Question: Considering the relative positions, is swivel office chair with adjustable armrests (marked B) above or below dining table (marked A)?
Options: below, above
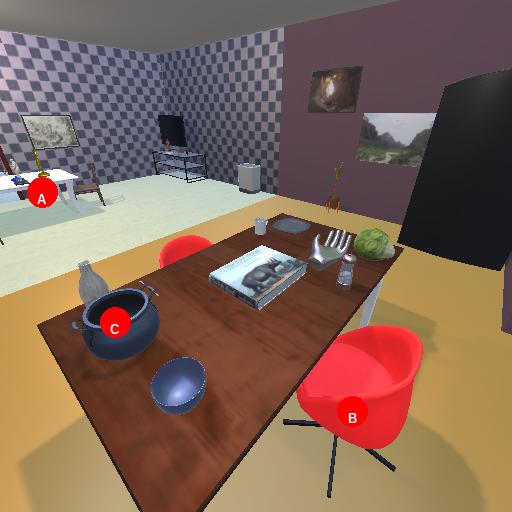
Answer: below